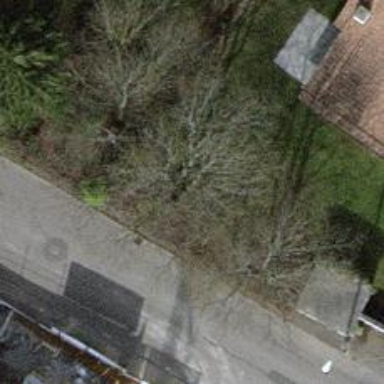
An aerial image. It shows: Evergreen needle-leaved tree.